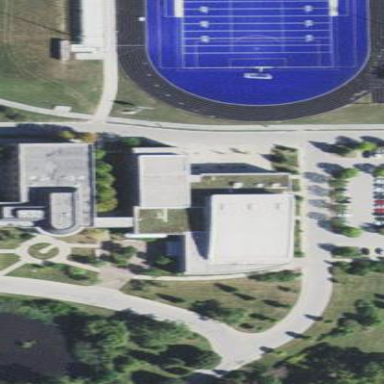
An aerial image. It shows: School building.